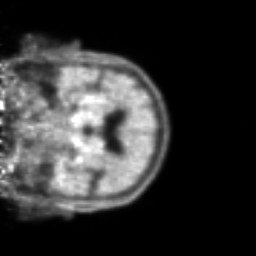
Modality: PET
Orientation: coronal
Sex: male
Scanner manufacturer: ge